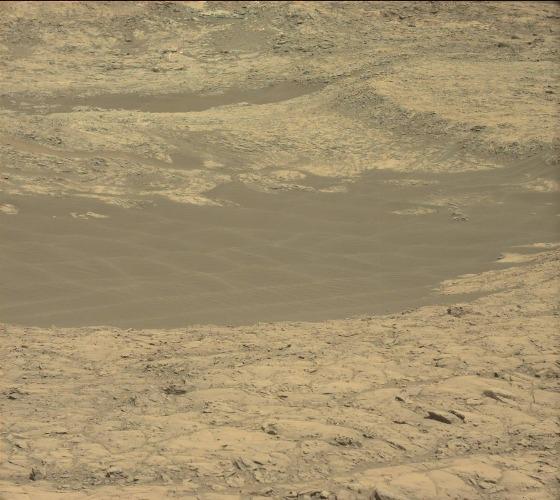
Terrain classes present: Bedrock, Gravel / Sand / Soil, Rock, Shadow